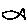
Label: fish